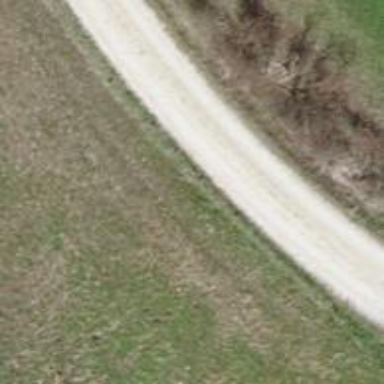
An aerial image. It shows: Gravel track with grade2 quality.